Milling tool wear sample.
Tool blade image: 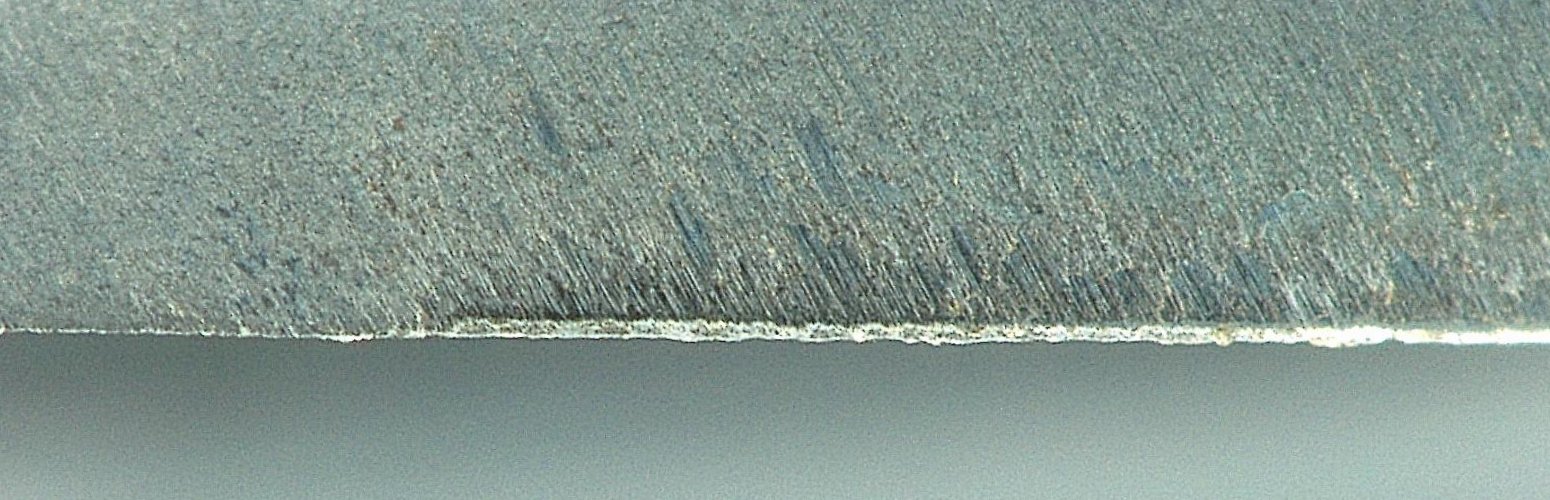
Chip image: 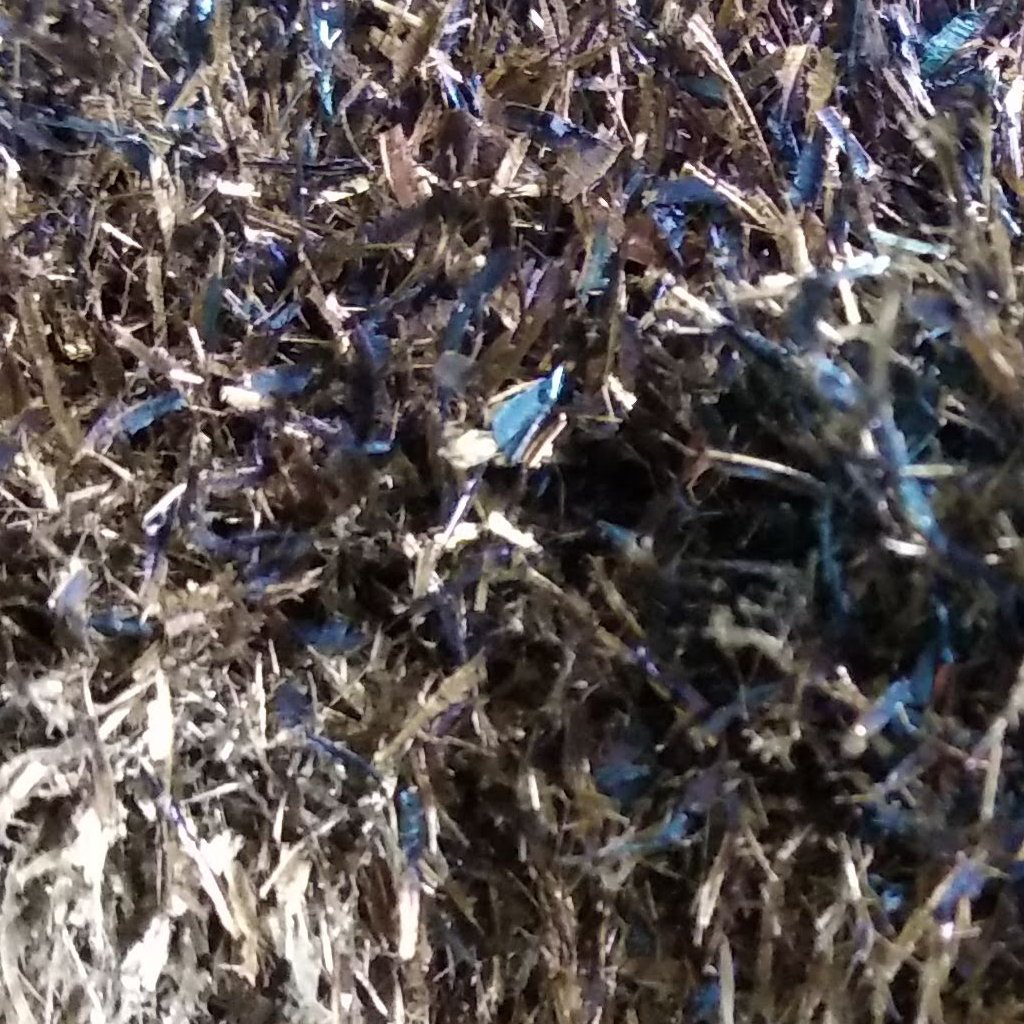
Workpiece image: 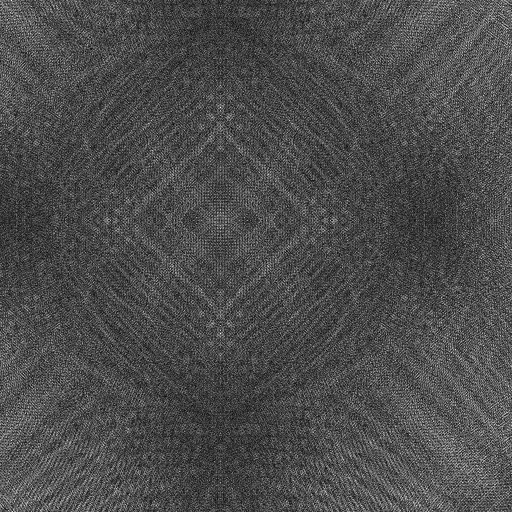
Tool wear state: sharp
Gaps: 0
Flank wear: 44.47
Overhang: 17.19
Force-signal Mel-spectrograms (X, Y, Z axes): 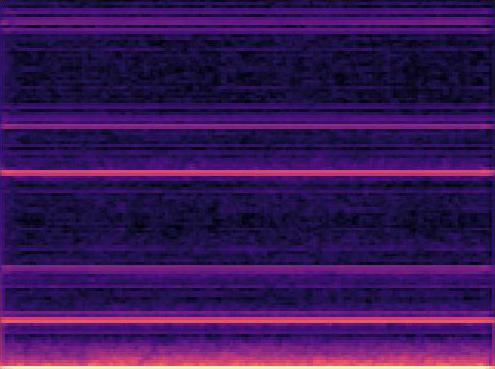 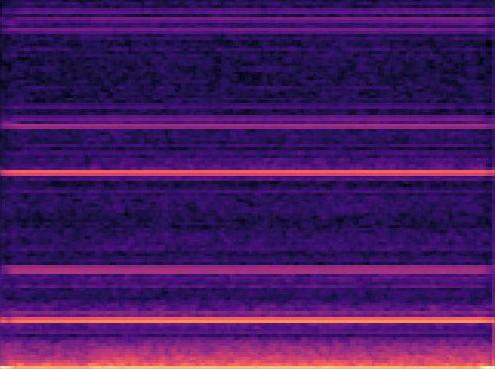 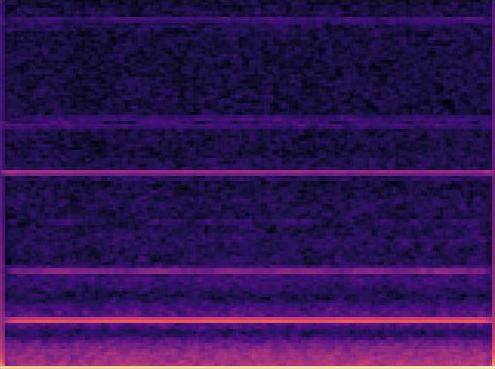
Force-signal scalograms (X, Y, Z axes): 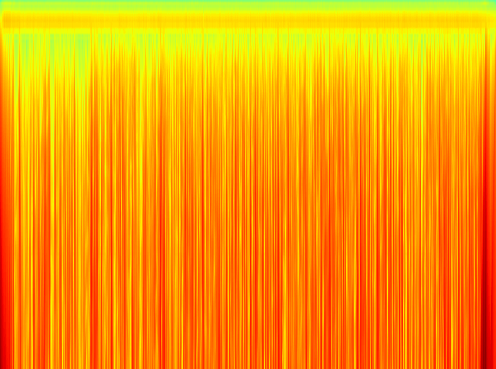 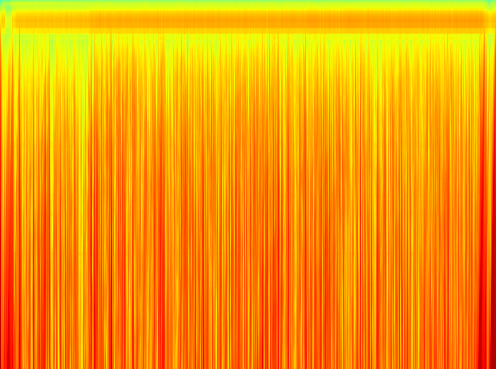 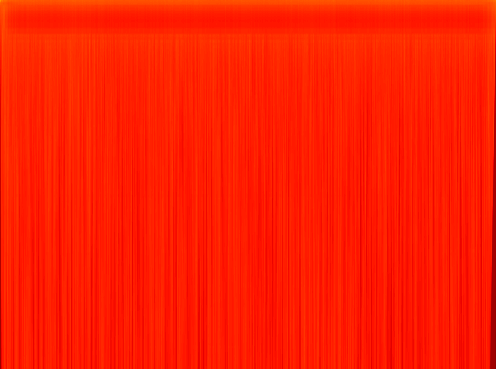
Force phase: initial_break_in_wear